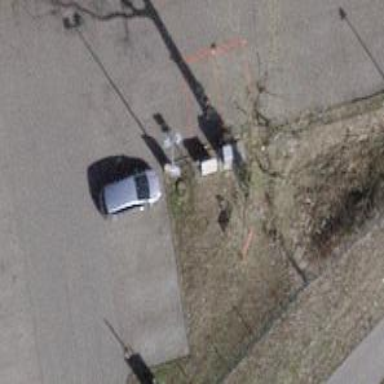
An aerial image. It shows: Charging station.